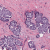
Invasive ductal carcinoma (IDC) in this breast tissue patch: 1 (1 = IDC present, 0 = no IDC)